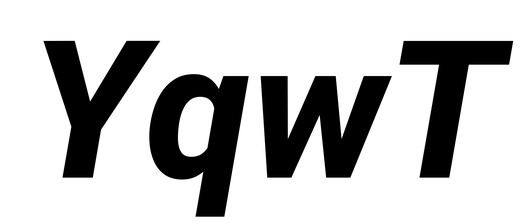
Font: Roboto-Italic_ExtraBold_Italic